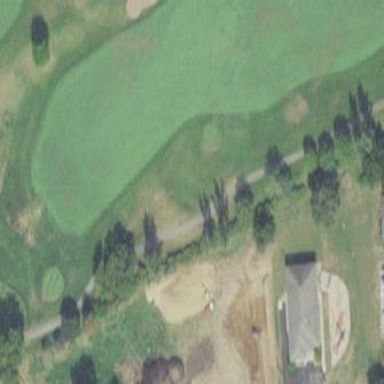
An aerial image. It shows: Rough area in golf course.